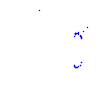
Particle: proton